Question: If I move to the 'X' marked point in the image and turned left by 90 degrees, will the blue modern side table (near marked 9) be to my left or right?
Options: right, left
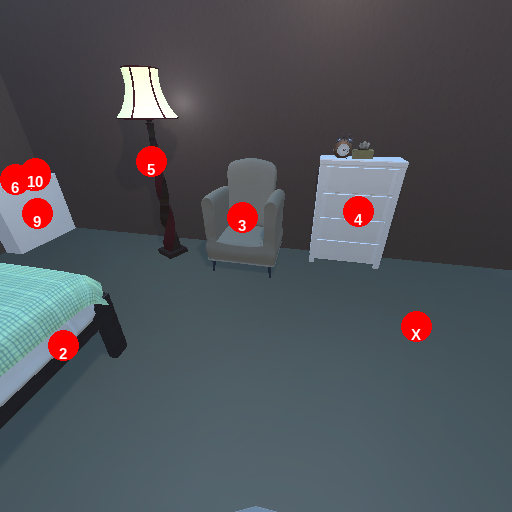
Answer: right